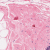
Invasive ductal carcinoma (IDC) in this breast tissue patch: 0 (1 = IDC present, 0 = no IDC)